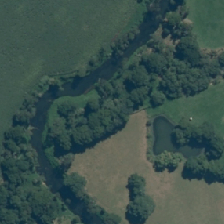
Land cover: deciduous_hardwood